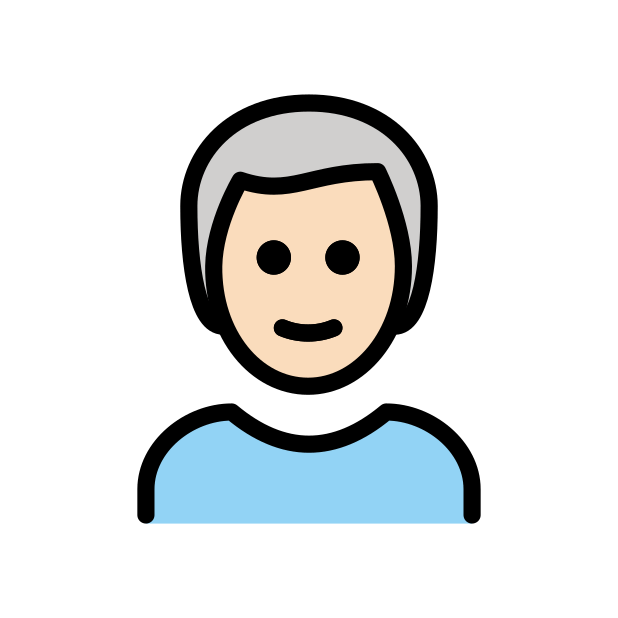
man: light skin tone, white hair